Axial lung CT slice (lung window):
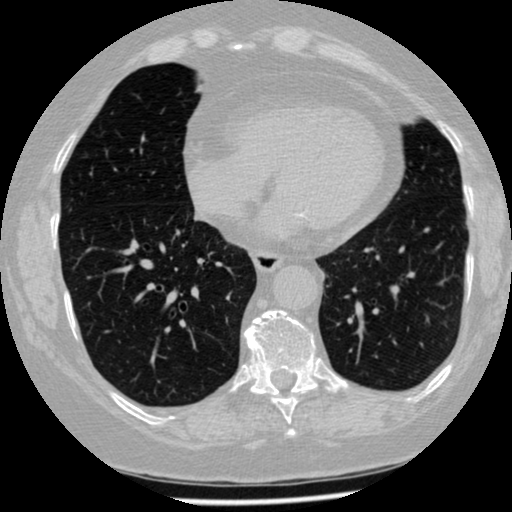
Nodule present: no